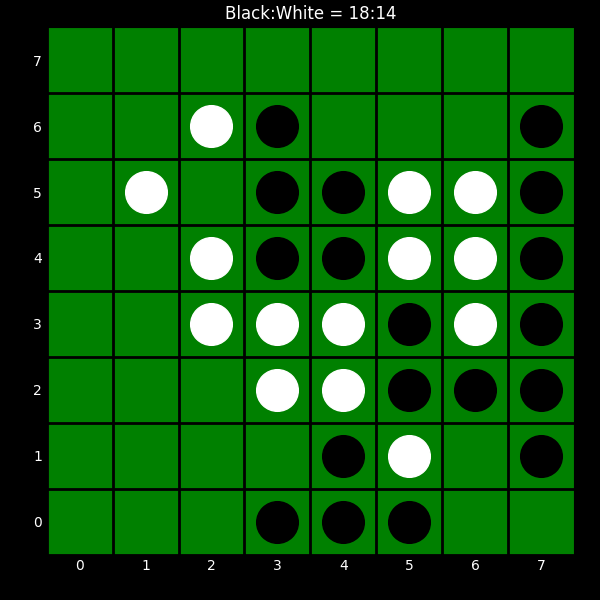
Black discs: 18
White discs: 14